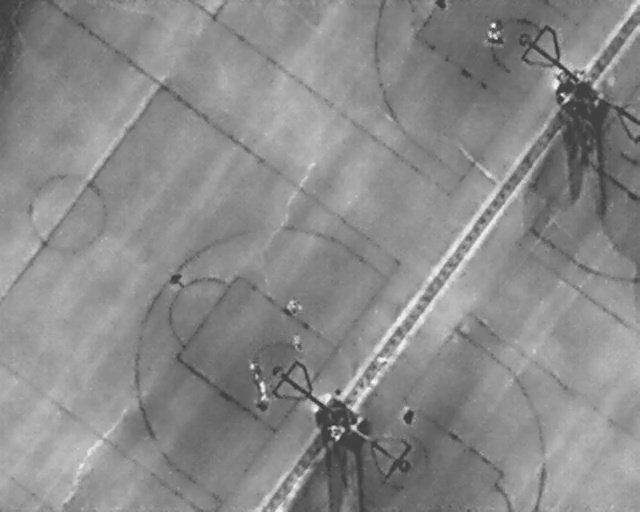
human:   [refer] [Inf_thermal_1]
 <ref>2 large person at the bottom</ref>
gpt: <box>[[38, 75, 43, 79, 2], [51, 82, 54, 86, 2]]</box>

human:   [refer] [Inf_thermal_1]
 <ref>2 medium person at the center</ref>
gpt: <box>[[44, 58, 47, 61, 41], [45, 65, 47, 67, 173]]</box>

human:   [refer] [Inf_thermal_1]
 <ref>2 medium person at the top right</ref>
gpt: <box>[[75, 5, 78, 7, 11], [76, 6, 79, 8, 2]]</box>